Question: So the situation is that I have a UIScrollView with a UITextField and UITextView embedded in it. I have the UITextField on top and the UITextView set up as a the frame as the height of the contentSize. I have a UIPanGestureRecognizer setup to detect a swipe from the right edge within a certain starting point and once you drag it a far enough distance it activates an action.
I want the edge to glow like the below image. From the right edge to grow in intensity the closer I get to that preset distance. I'm not so great at drawing and animation yet so I was thinking a CALayer? I just havent been able to form the proper way of doing this. I've also been reading all the documentation again but still having [code]writers block.

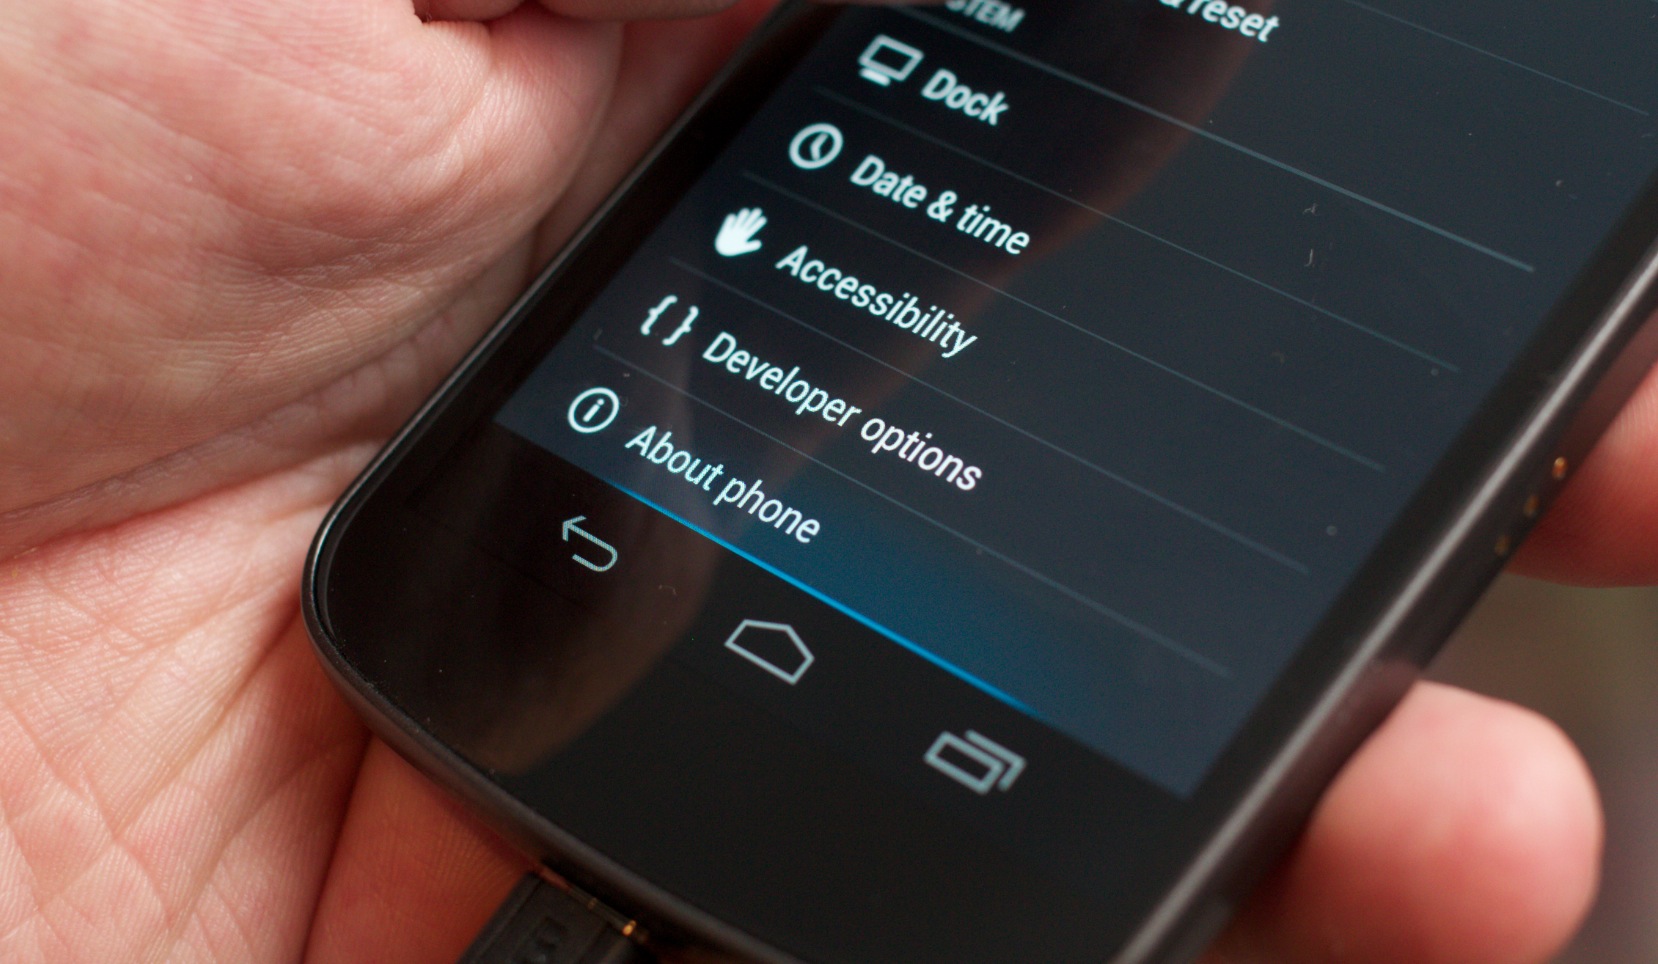
Answer: You could add a blue view with an opacity low to make it semi-transparent and apply a mask to this view to see only the ellipse.
You are looking at something along those lines:
'''
UIView* yourView = [[UIView alloc] init];
yourView.backgroundColor = [UIColor blueColor];
yourView.opacity = .3; // for e.g put you can set different opacity value of course
[yourView layer].mask = maskEllipse; // where maskEllipse is a white view with an ellipse shape
'''
There seems to be an opaque blue view that fades on the side on top of this first view. You could have the same approach for this second view but the mask would need to be applied only on the sides.